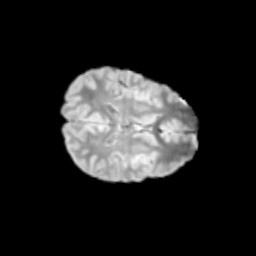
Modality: T2w
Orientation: axial
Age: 12
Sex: female
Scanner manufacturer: siemens
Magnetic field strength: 3 T
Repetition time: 3.8 s
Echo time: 0.07 s